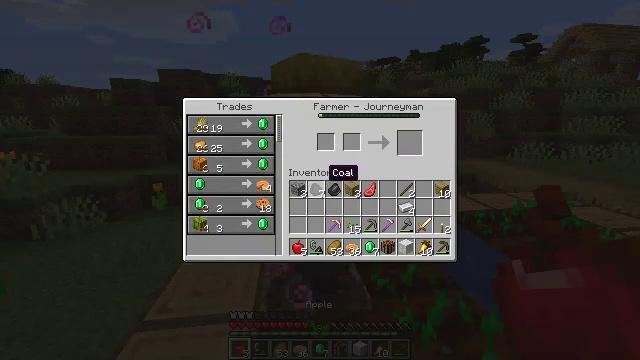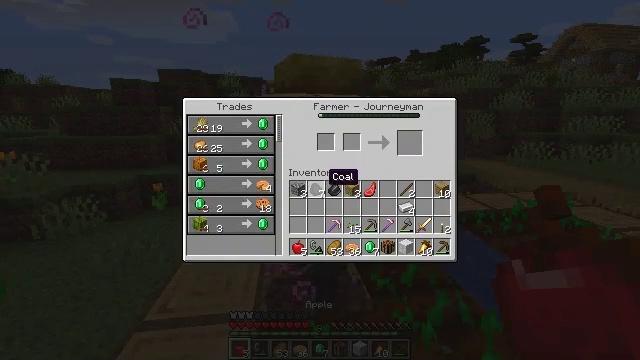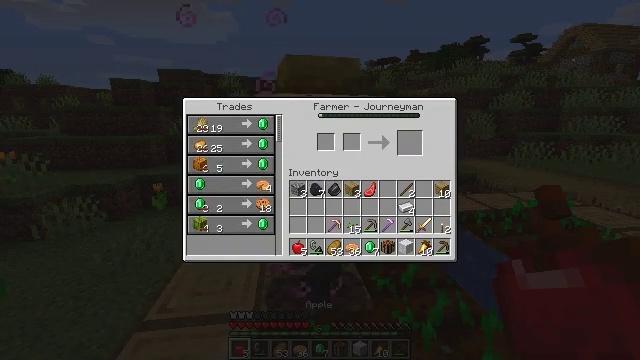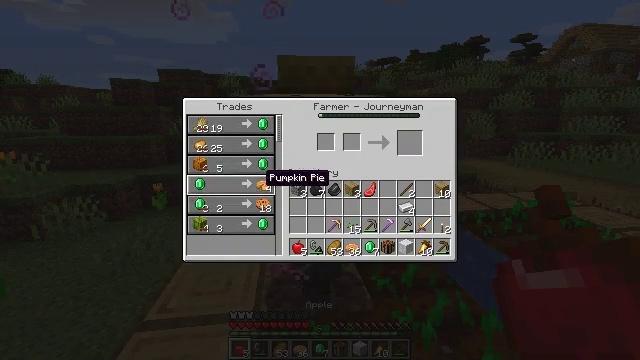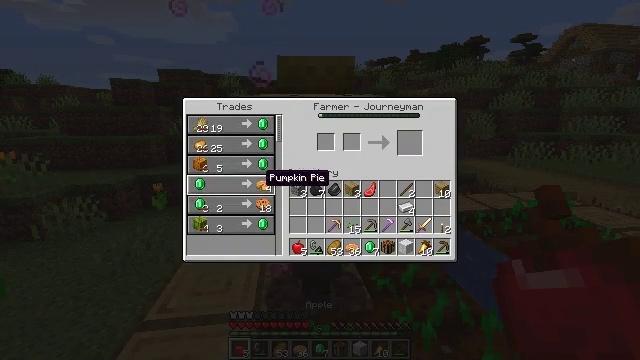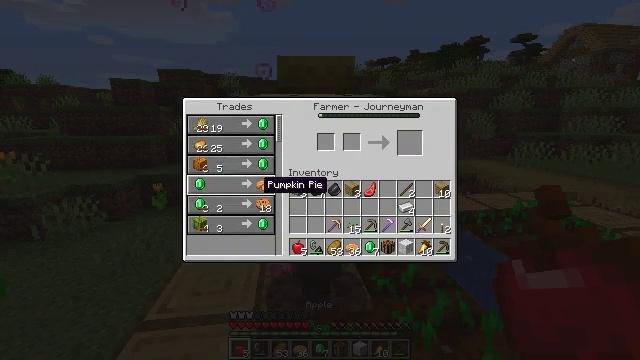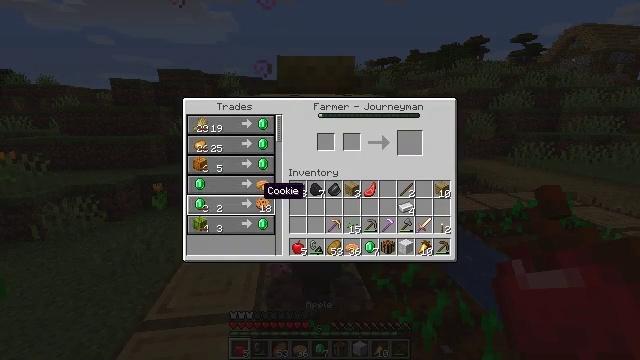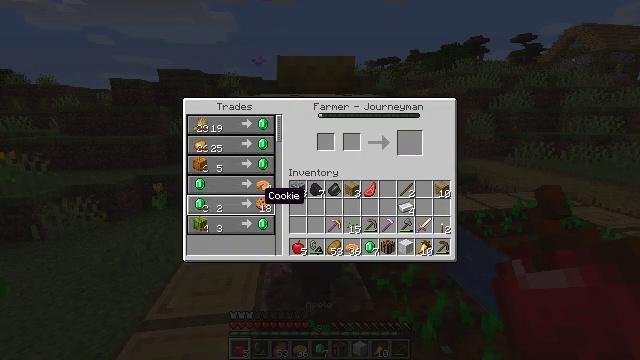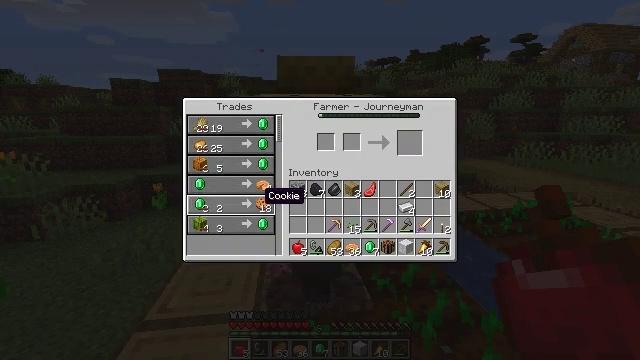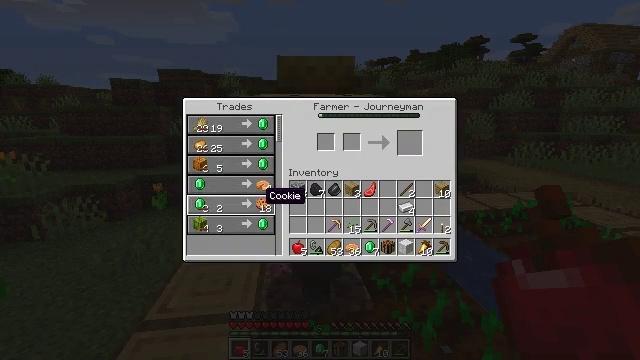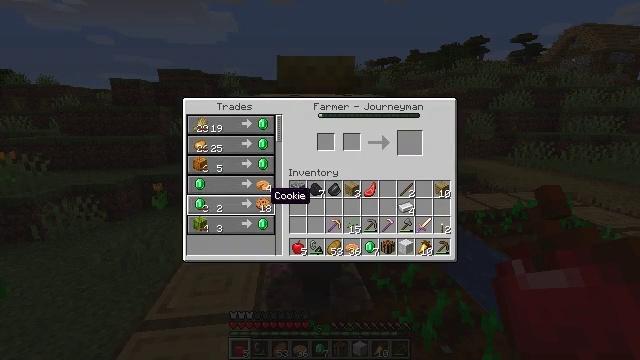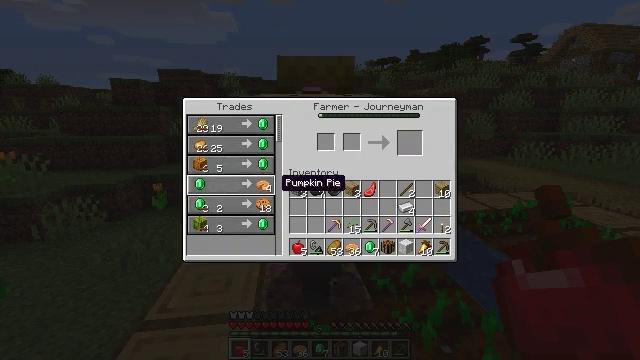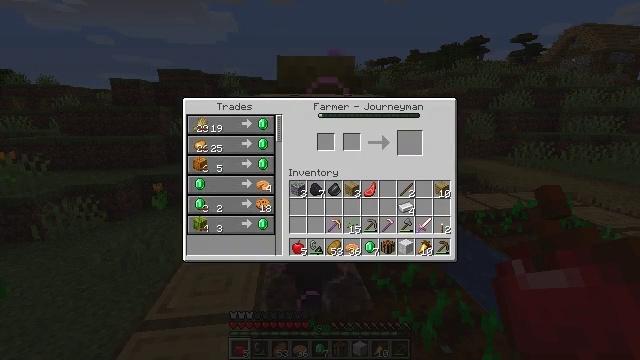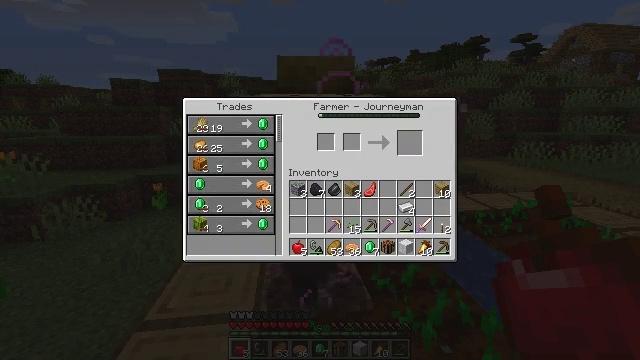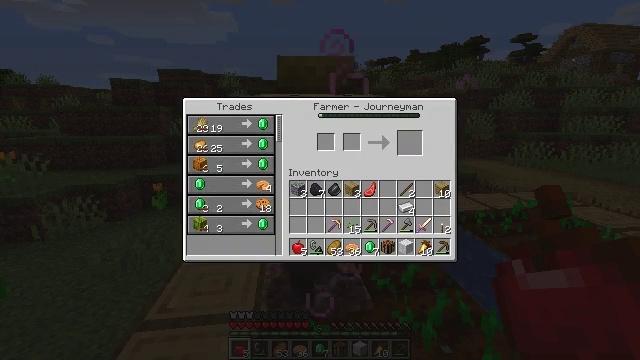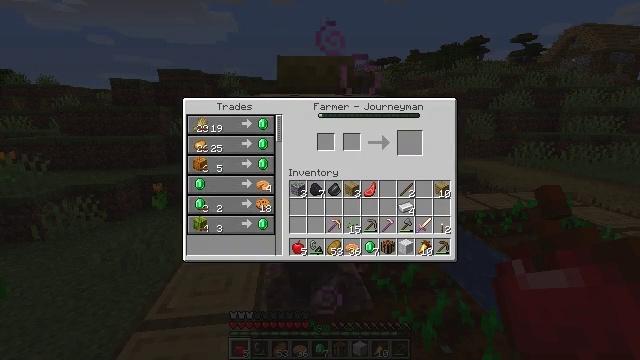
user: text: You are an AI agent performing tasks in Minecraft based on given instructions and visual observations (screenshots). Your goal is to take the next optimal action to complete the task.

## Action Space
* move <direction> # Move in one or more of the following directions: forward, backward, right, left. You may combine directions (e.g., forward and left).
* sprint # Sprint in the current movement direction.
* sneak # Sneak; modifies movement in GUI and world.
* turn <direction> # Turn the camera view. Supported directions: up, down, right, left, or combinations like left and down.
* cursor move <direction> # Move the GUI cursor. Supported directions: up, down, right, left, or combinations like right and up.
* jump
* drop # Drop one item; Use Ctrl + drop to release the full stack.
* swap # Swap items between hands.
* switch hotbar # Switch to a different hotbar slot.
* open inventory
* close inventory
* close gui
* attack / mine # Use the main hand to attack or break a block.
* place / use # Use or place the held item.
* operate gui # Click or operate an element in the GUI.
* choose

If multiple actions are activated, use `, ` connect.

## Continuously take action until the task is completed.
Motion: motion action
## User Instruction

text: Combine ingredients to craft a cookie.
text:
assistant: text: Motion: no_op
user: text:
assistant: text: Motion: cursor move left
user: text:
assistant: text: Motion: cursor move left
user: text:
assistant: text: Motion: no_op
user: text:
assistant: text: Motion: cursor move down
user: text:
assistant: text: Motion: no_op
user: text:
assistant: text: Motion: no_op
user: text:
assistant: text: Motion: no_op
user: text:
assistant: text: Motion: no_op
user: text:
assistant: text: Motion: no_op
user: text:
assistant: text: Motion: cursor move right and up
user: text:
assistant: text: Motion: cursor move up
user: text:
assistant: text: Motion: no_op
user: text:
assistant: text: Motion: no_op
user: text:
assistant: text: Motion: no_op
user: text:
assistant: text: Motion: no_op
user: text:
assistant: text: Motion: no_op
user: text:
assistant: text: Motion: no_op
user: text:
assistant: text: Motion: no_op
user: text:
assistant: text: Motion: no_op
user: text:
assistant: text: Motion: no_op
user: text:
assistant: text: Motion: no_op
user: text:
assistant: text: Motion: no_op
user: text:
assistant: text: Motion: no_op
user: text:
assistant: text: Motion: no_op
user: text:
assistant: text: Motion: no_op
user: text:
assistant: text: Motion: no_op
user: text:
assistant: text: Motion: no_op
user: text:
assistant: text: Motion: no_op
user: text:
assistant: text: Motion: no_op